【题型】解答题　【知识点】解析几何　【难度】easy
已知坐标平面内三点 \(A(-1,1)\)、\(B(1,1)\)、\(C(2,\sqrt{3}+1)\)。

\vspace{1em}

(1) 求直线 \(AB\)、\(BC\)、\(AC\) 的斜率和倾斜角；

(2) 若 \(D\) 为 \(\triangle ABC\) 的 \(AB\) 边上一动点，求直线 \(CD\) 的倾斜角的取值范围。
【解答】
\textbf{【答案】}
(1) 答案见解析

(2) \(\left[\dfrac{\pi}{6},\dfrac{\pi}{3}\right]\)

\vspace{1em}

\textbf{【解析】}
(1) 由斜率公式，得
\[
k_{AB} = \frac{1-1}{1-(-1)} = 0,\quad
k_{BC} = \frac{\sqrt{3}+1-1}{2-1} = \sqrt{3},\quad
k_{AC} = \frac{\sqrt{3}+1-1}{2-(-1)} = \frac{\sqrt{3}}{3},
\]
因为斜率等于倾斜角的正切值，且倾斜角的范围是 \([0,\pi)\)，

所以直线 \(AB\) 的倾斜角为 \(0\)，直线 \(BC\) 的倾斜角为 \(\dfrac{\pi}{3}\)，直线 \(AC\) 的倾斜角为 \(\dfrac{\pi}{6}\)。

\vspace{1em}

(2) 如图，当直线 \(CD\) 绕点 \(C\) 由 \(CA\) 逆时针转到 \(CB\) 时，

直线 \(CD\) 与线段 \(AB\) 恒有交点，即 \(D\) 在线段 \(AB\) 上，此时 \(k_{CD}\) 由 \(k_{AC}\) 增大到 \(k_{BC}\)，

所以 \(k_{CD}\) 的取值范围为 \(\left[\dfrac{\sqrt{3}}{3},\sqrt{3}\right]\)，

即直线 \(CD\) 的倾斜角的取值范围为 \(\left[\dfrac{\pi}{6},\dfrac{\pi}{3}\right]\)。

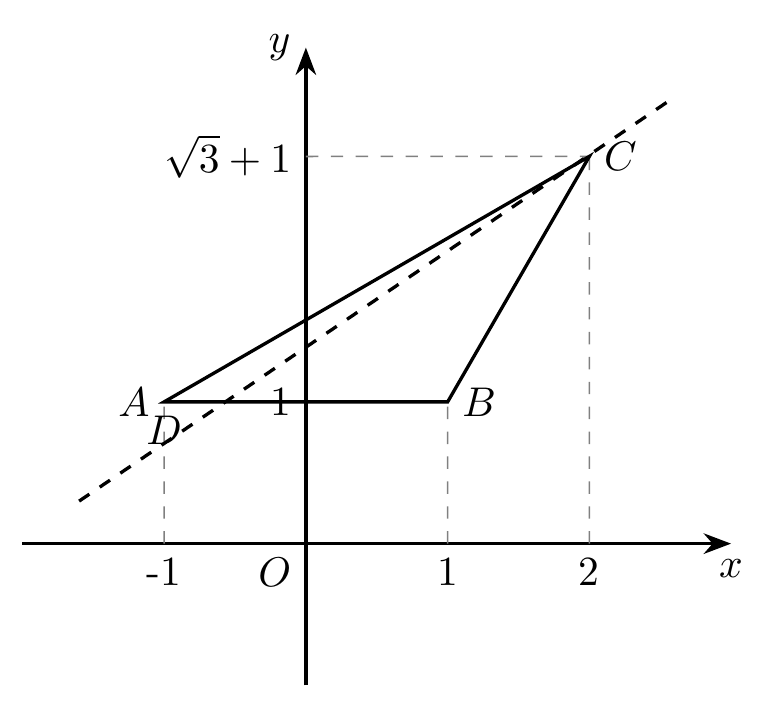